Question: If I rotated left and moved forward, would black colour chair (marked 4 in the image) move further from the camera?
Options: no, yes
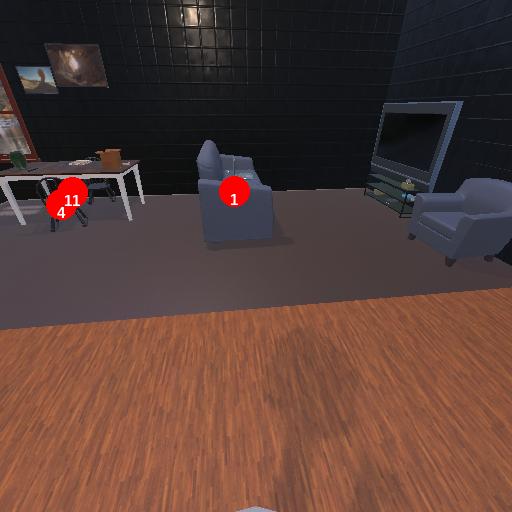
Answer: no